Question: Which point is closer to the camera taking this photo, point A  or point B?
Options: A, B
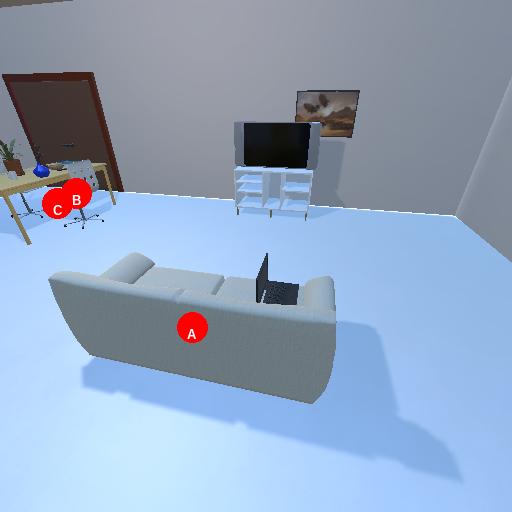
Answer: A